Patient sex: F
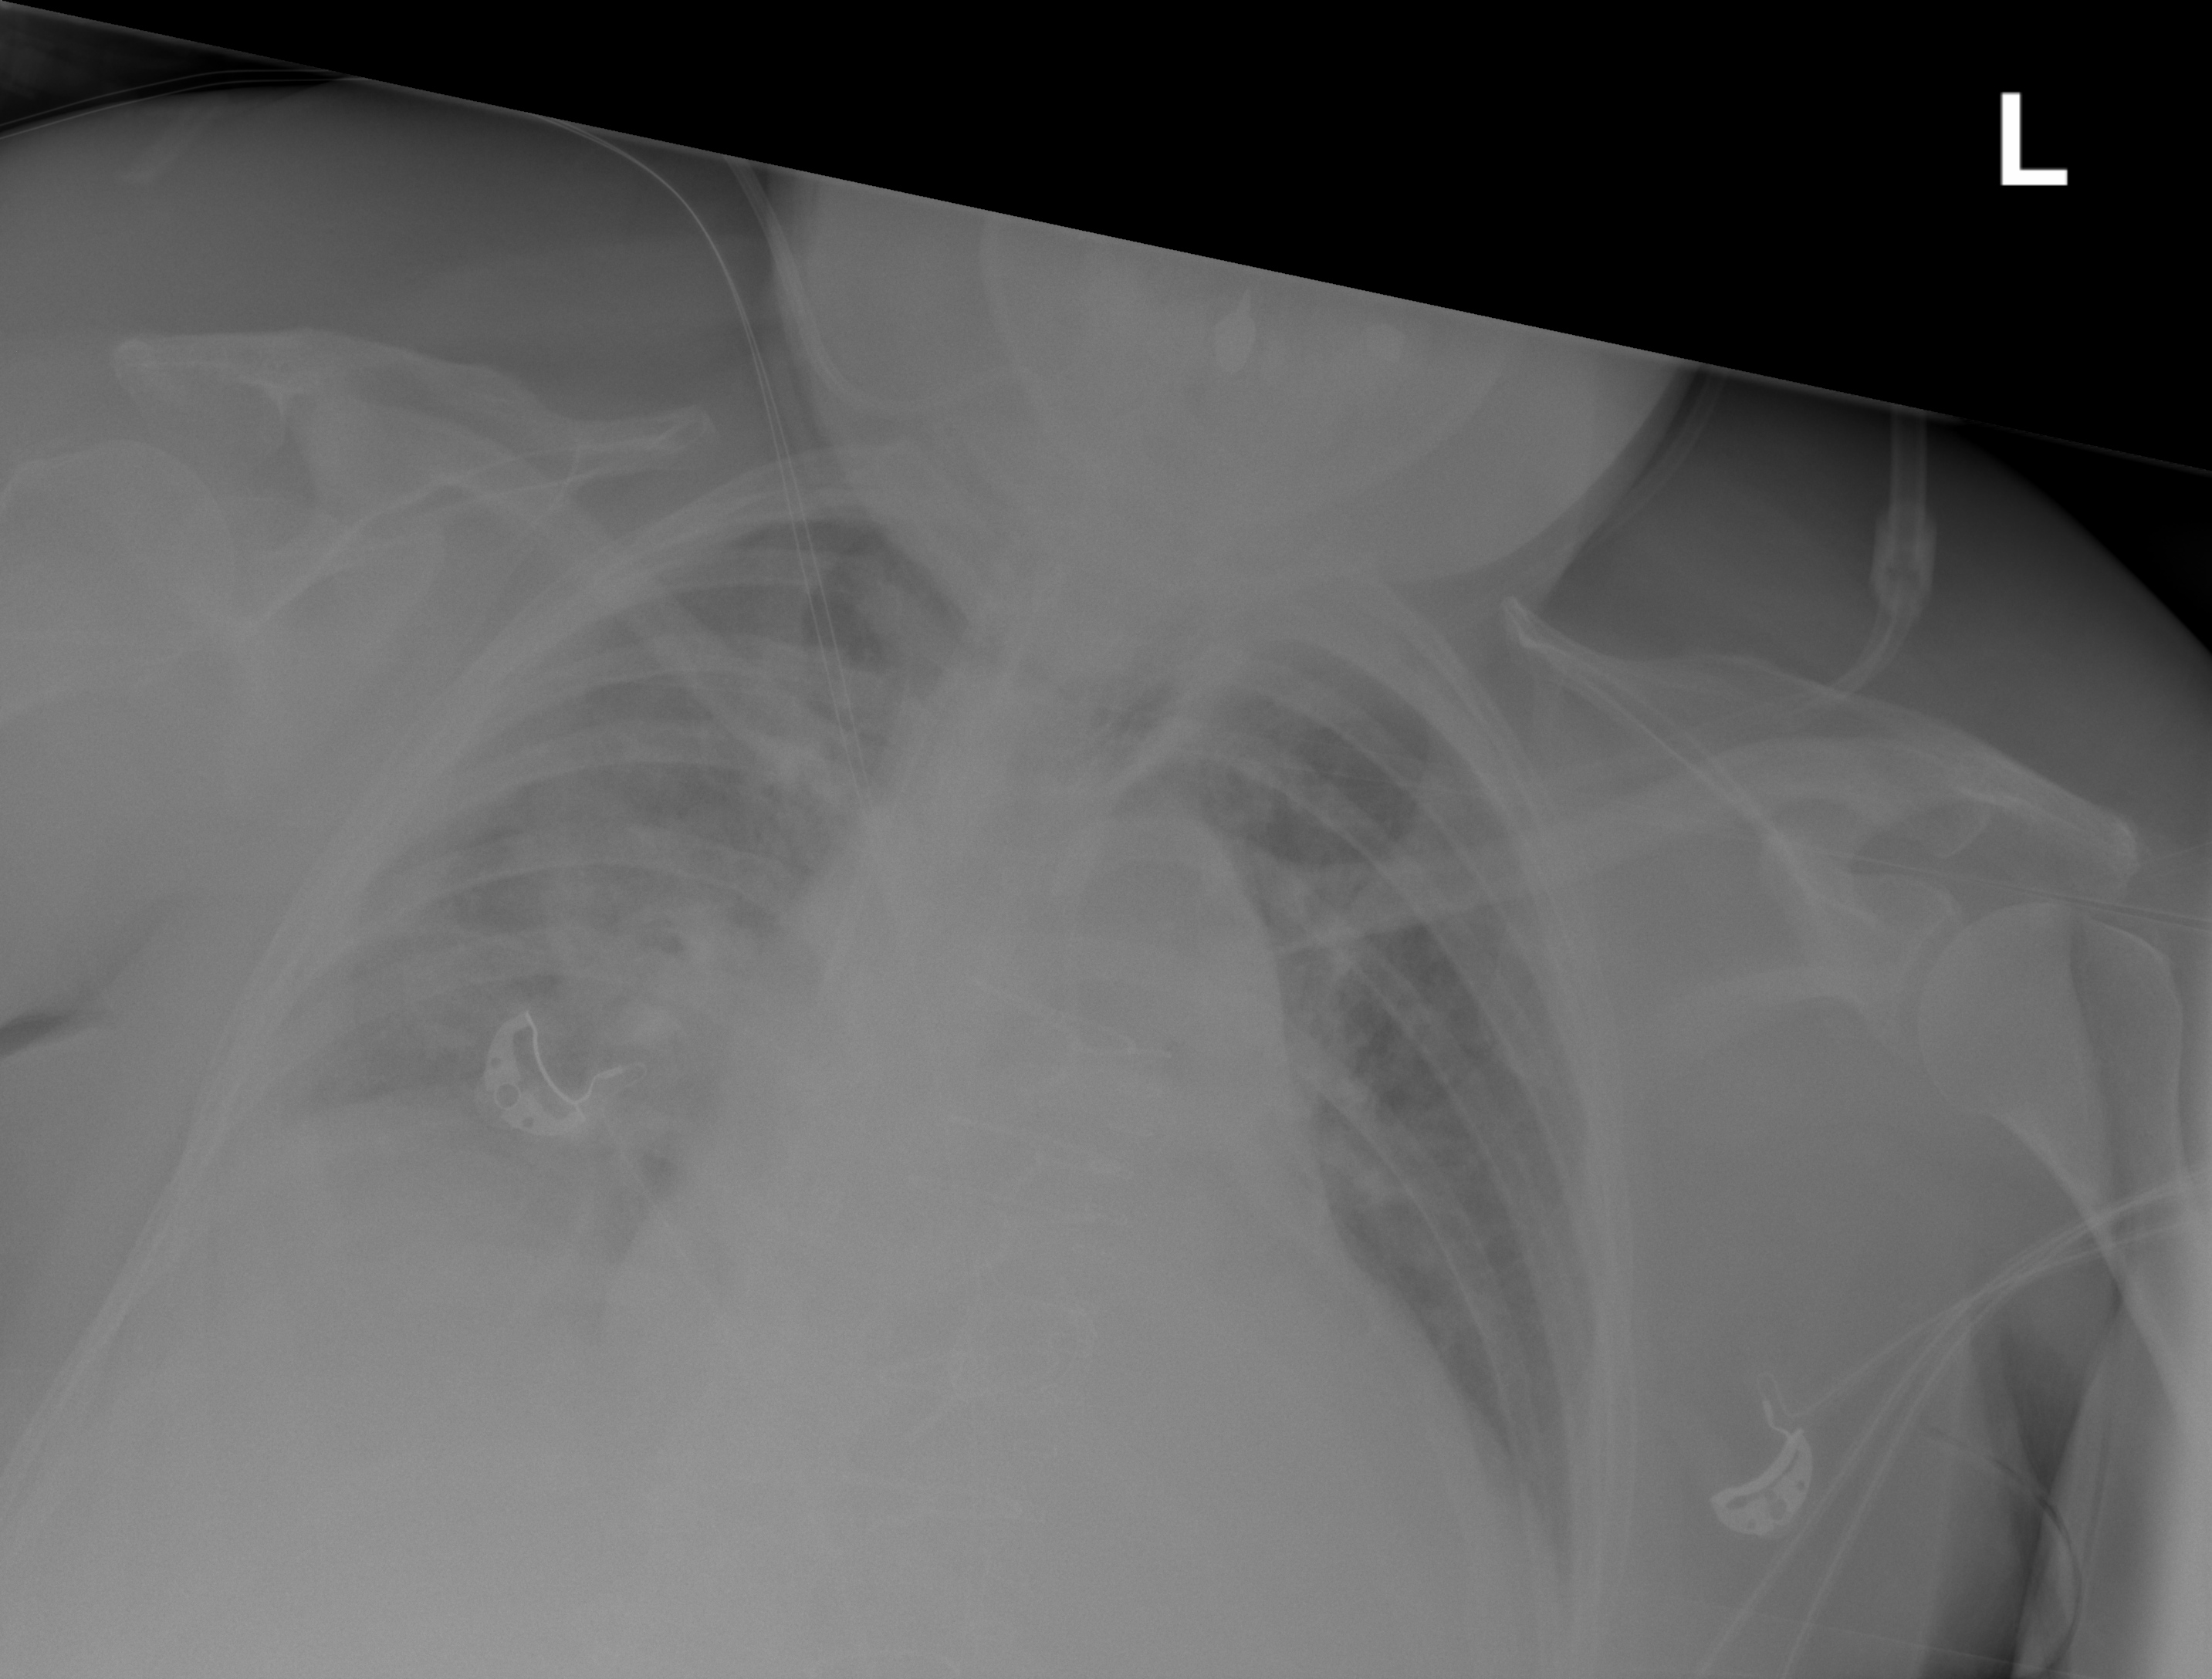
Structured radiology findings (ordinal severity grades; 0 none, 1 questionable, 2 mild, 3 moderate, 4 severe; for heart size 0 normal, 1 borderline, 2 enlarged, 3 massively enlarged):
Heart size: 2
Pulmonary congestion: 2
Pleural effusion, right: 3
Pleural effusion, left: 2
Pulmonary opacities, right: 0
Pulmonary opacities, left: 0
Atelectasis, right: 0
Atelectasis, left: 0